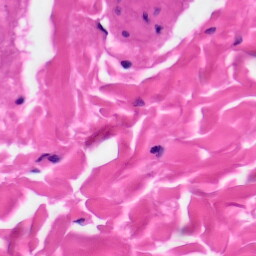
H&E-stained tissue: Skin